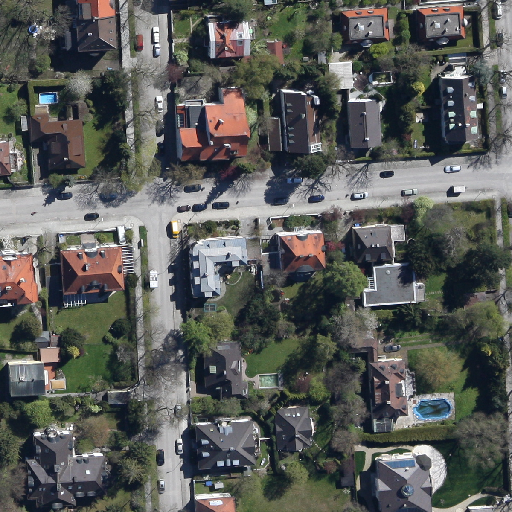
Referring expression: sidewalk